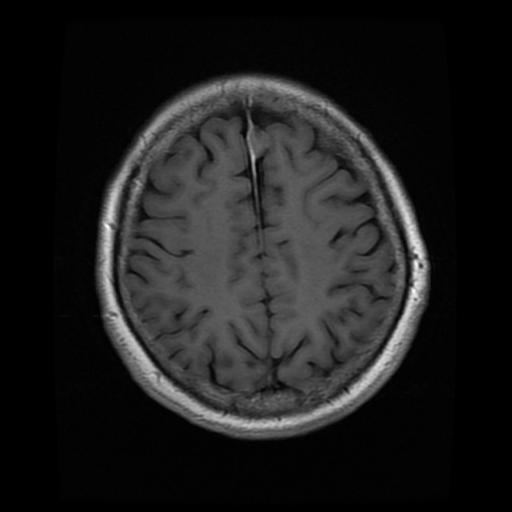
Label: meningioma